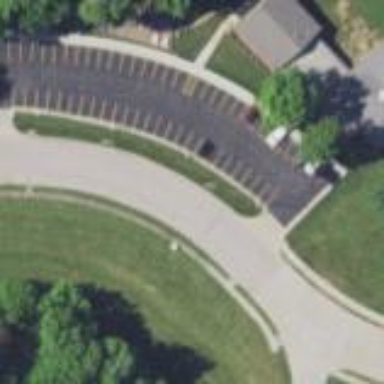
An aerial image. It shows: Parking area.